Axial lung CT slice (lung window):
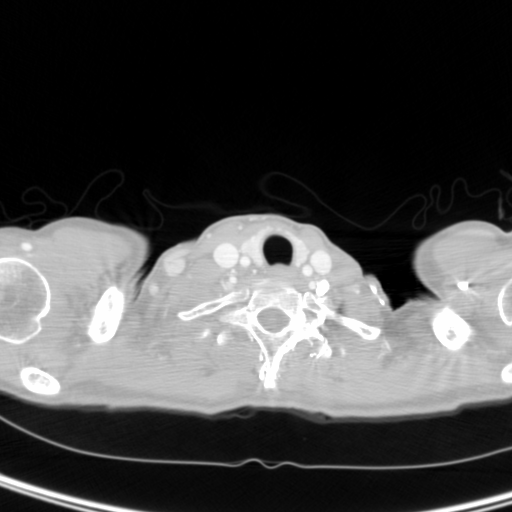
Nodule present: no